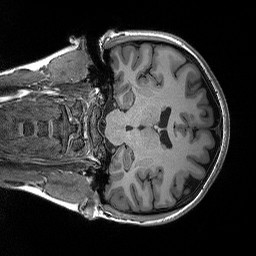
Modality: T1w
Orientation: coronal
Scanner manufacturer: siemens
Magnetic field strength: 3 T
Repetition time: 2.3 s
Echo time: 0.00298 s